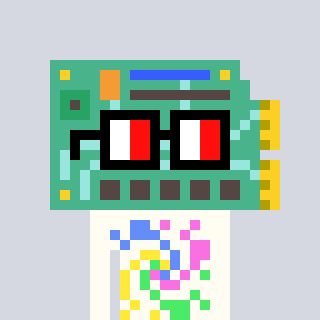
a pixel art character with square glasses with black frames and red eyes, a chipboard-shaped head and a grayscale-colored body on a cool background